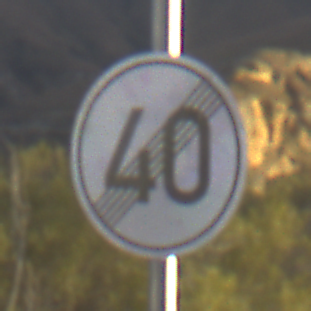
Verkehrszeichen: EndeGeschwindigkeit40
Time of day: SunriseSunset
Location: Outdoor (Nature)
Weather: PartlyCloudy
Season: NotSpecified
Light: Natural